Field crop: maize
Growth stage: 1
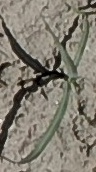
Species: sorghum